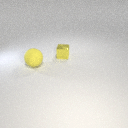
large yellow rubber sphere in front of small yellow metal cube